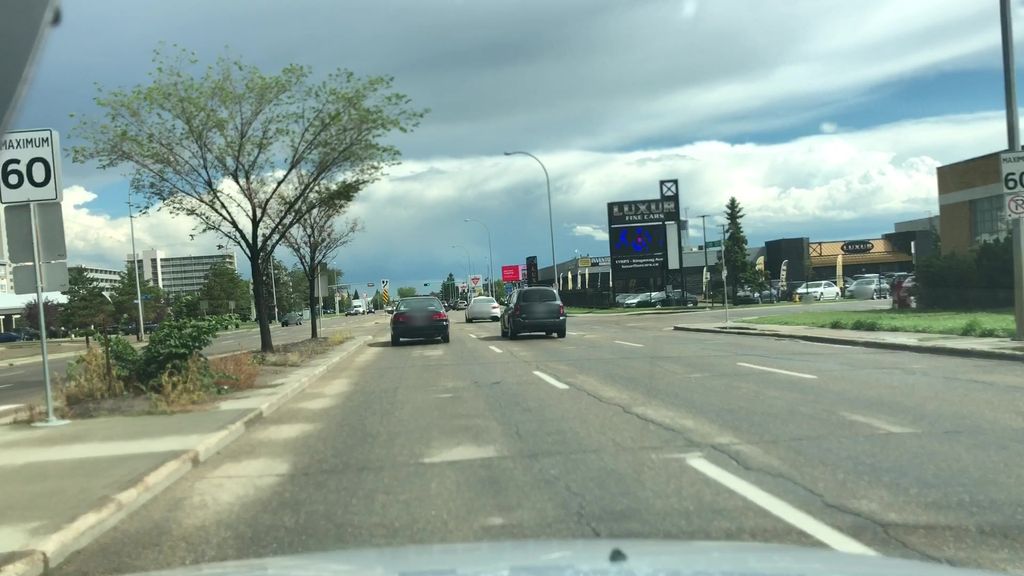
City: edmonton